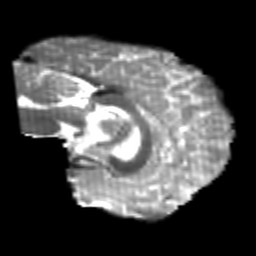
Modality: T2w
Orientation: sagittal
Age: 22
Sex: male
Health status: healthy
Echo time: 0.074 s